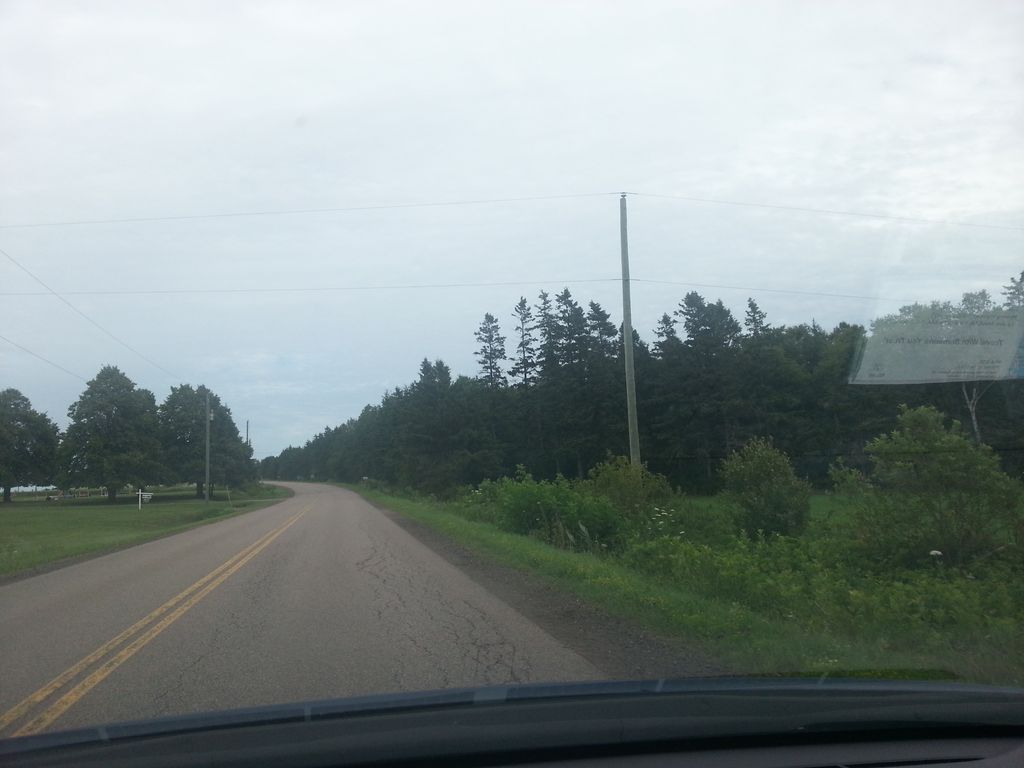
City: charlottetown